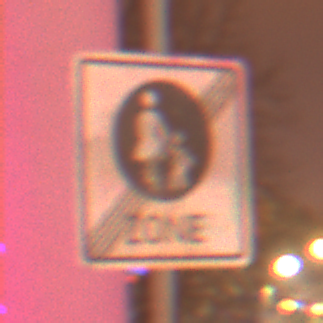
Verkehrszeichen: EndeFussgaengerzone
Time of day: Night
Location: Outdoor (Urban)
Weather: Overcast
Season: Winter
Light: Artificial